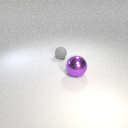
large purple metal sphere to the right of small gray rubber sphere